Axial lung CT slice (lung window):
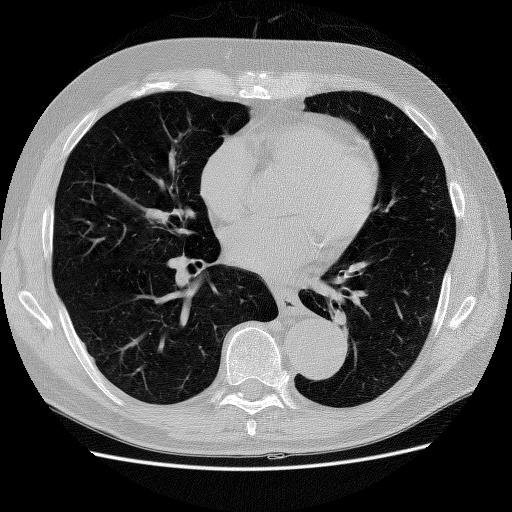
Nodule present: no